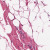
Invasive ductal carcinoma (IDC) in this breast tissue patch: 0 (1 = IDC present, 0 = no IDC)